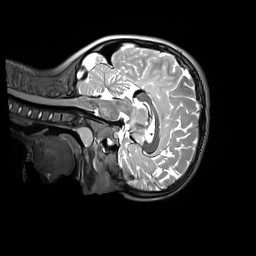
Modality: T2w
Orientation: sagittal
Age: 10
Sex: male
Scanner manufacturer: siemens
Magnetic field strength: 3 T
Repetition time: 3.2 s
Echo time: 0.408 s